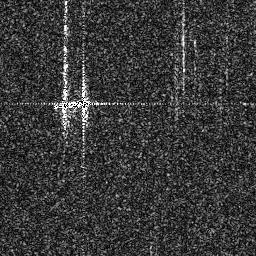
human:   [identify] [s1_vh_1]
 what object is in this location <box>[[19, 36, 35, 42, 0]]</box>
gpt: <ref>1 medium ship at the left</ref>